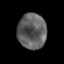
Tissue: prostate
Cell type: T cells
Senescence score: 0.3557
Nuclear area (px): 993
Mean DAPI intensity: 95.638